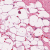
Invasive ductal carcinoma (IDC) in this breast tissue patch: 0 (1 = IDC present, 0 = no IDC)